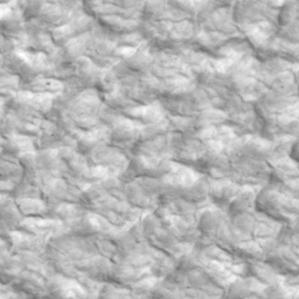
Label: non_frost